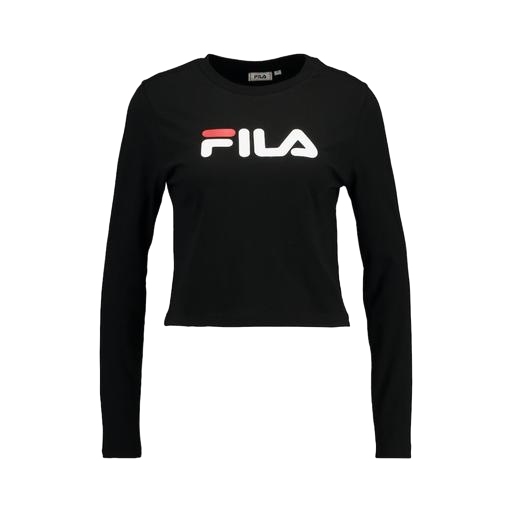
black crop l/s tee, black women's long sleeve t-shirt, longsleeve t-shirt, white background